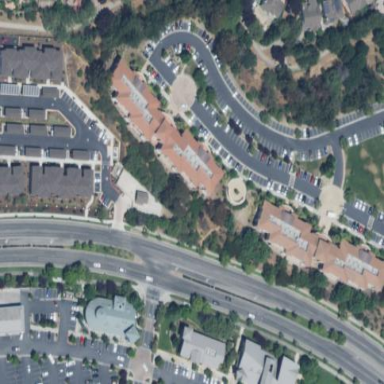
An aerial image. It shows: Healthcare clinic is depicted in the image.